RGB frame:
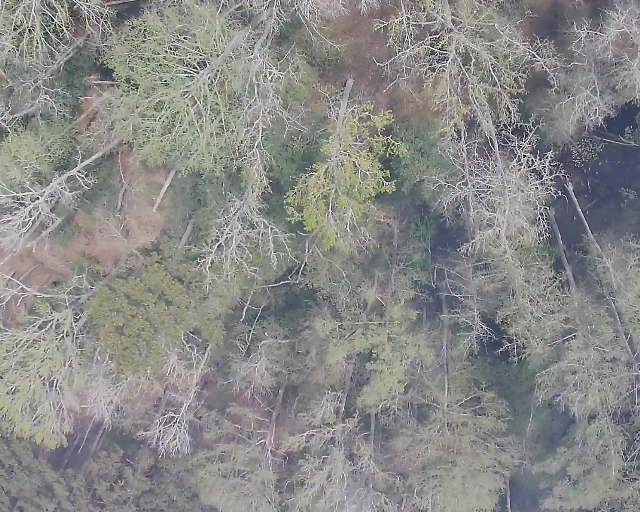
Thermal frame:
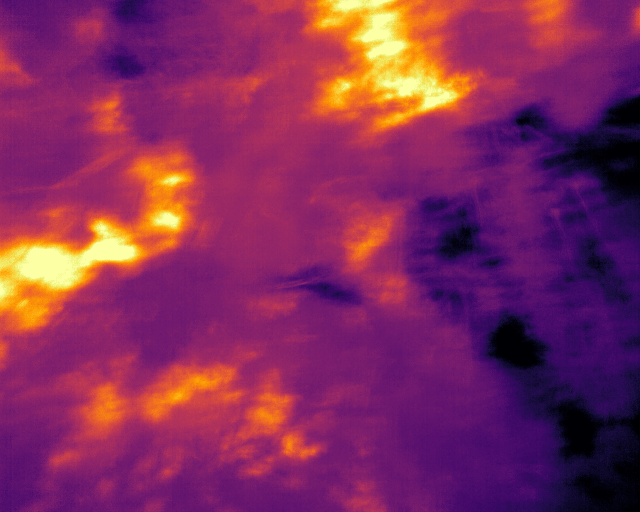
Captured: 2026-02-26 03:46:42
Pixels at or above 80 °C: 0 (fraction of frame: 0)